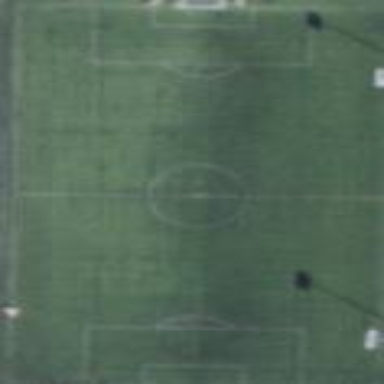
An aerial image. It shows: Soccer pitch for leisure land activities.